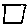
Label: square